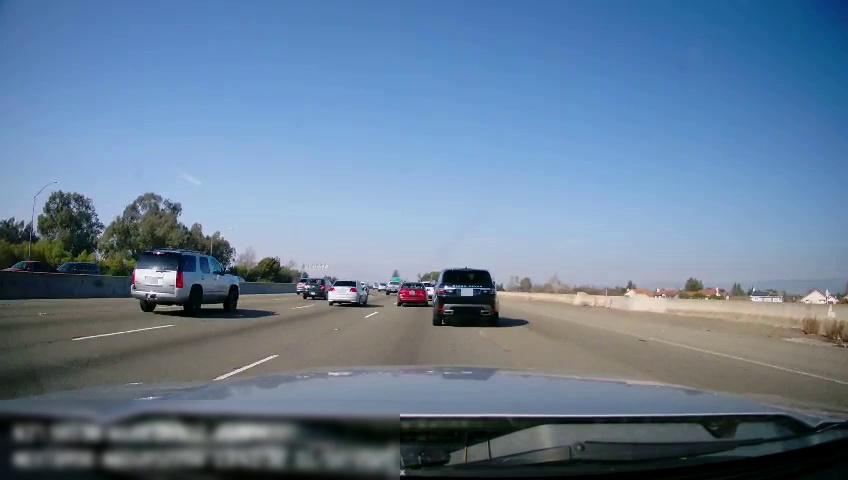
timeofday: Day
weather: Sunny
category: Drivable Space
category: Vehicles | Truck
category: Vehicles | Car
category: Vehicles | SUV
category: Vehicles | Car
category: Vehicles | Car
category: Vehicles | SUV
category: Vehicles | Car
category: Vehicles | SUV
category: Vehicles | SUV
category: Vehicles | SUV
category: Vehicles | SUV
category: Lanes | Current Lane
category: Lanes | Current Lane
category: Lanes | Current Lane
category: Lanes | Alternate Lane
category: Lanes | Alternate Lane